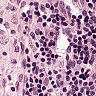
Metastatic tissue present: no